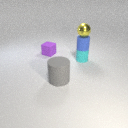
small purple rubber cube to the left of large gray rubber cylinder